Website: bh-photo
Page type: store-pickup
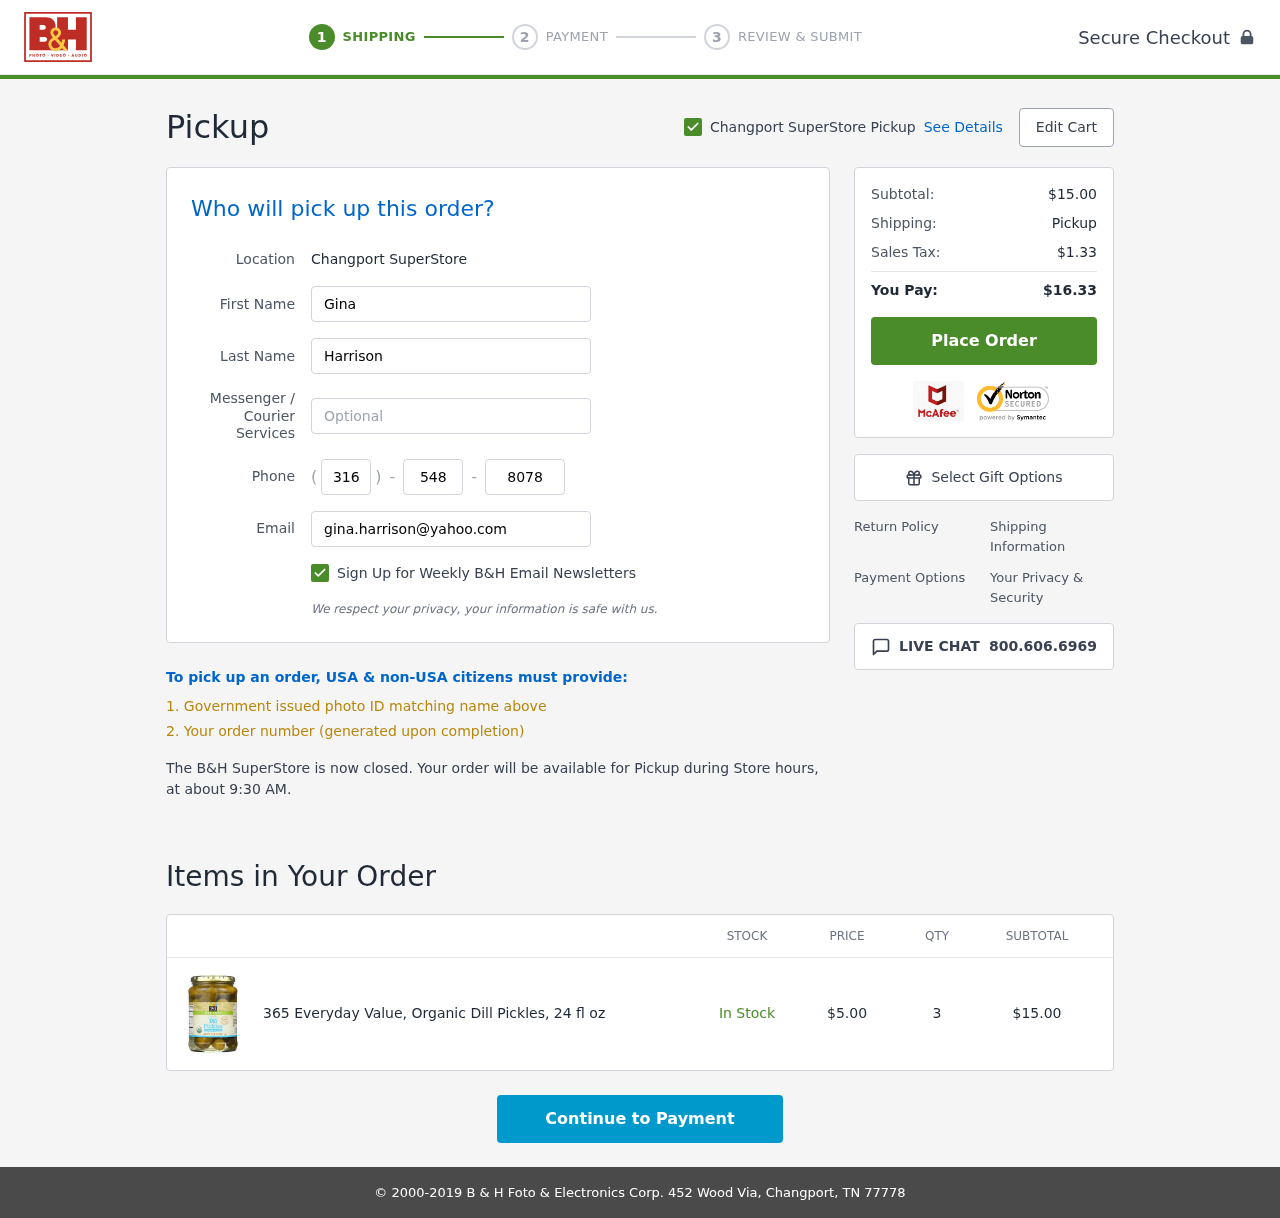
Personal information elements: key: PII_EMAIL
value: gina.harrison@yahoo.com
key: PII_FIRSTNAME
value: Gina
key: PII_LASTNAME
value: Harrison
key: PII_LOCATION1_CITY
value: Changport SuperStore Pickup
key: PII_LOCATION1_CITY
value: Changport SuperStore
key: PII_PHONE_AREA
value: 316
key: PII_PHONE_PREFIX
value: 548
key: PII_PHONE_SUFFIX
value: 8078
Product elements: key: PRODUCT1_NAME
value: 365 Everyday Value, Organic Dill Pickles, 24 fl oz
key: PRODUCT1_PRICE
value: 5
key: PRODUCT1_QUANTITY
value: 3
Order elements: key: ORDER_SUBTOTAL
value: $15.00
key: ORDER_TAX
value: $1.33
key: ORDER_TOTAL
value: $16.33